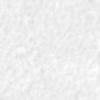
Label: no_change